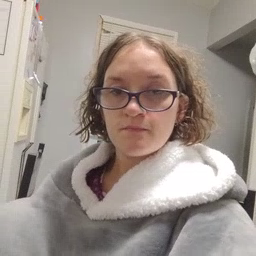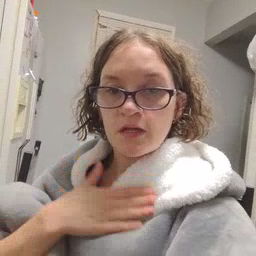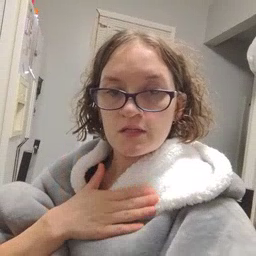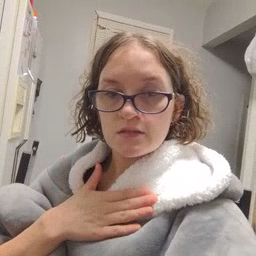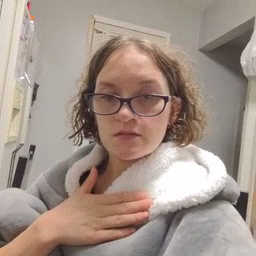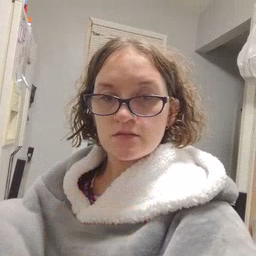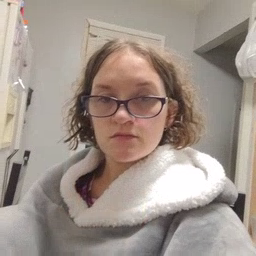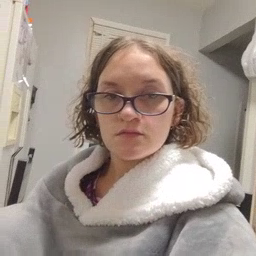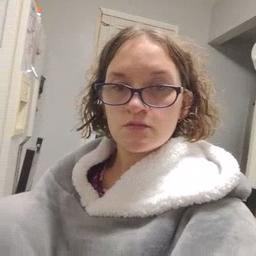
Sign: minemy